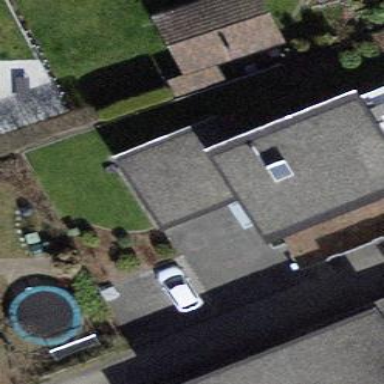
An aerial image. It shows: Garage.